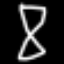
Label: hourglass